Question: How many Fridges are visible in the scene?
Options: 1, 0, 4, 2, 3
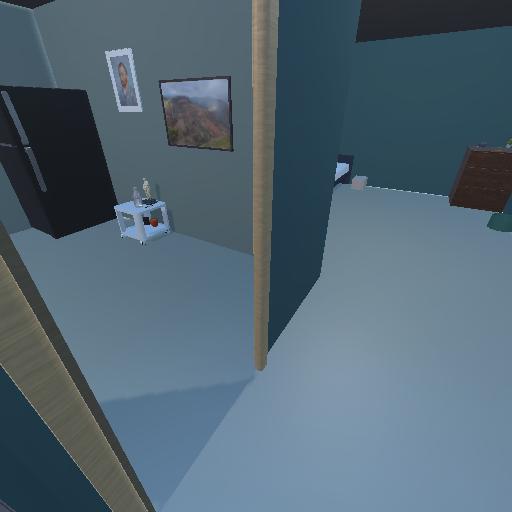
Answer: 1